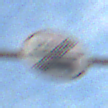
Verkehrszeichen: EndeMautpflicht
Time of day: Midday
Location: Outdoor (Suburban)
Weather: PartlyCloudy
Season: NotSpecified
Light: Natural